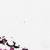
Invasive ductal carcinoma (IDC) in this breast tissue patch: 0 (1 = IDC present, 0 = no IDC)